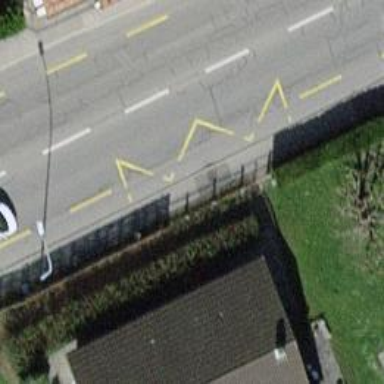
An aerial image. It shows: Bus stop with platform for public transport.